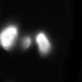
Tissue sample: ovarian
Magnification: 2.5x
Cell type: Endothelial cells
Senescence state: normal